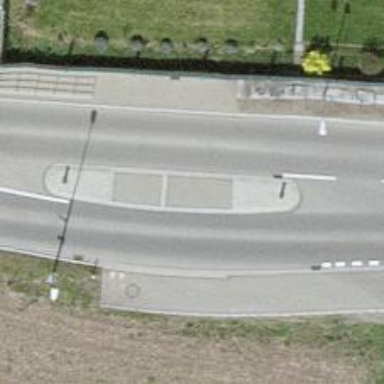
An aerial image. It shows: Unmarked crossing on footway.